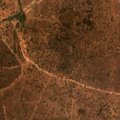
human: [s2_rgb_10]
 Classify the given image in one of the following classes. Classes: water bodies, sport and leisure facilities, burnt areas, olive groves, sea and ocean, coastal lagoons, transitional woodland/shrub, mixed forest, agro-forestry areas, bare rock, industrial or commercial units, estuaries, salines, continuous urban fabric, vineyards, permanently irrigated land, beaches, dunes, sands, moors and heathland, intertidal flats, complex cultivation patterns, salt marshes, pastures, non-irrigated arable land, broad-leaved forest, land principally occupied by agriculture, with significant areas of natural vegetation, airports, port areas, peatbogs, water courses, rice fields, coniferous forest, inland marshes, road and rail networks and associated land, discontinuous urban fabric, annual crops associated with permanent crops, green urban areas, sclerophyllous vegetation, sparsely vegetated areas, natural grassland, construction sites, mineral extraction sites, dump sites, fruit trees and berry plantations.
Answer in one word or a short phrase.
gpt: agro-forestry areas, transitional woodland/shrub